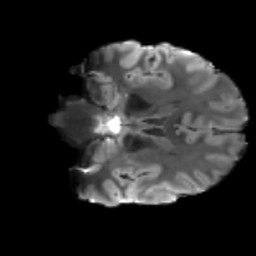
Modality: T2w
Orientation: coronal
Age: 30
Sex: female
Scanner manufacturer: siemens
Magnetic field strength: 3 T
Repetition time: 3.5 s
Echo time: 0.086 s